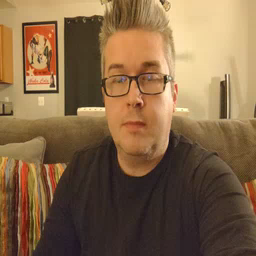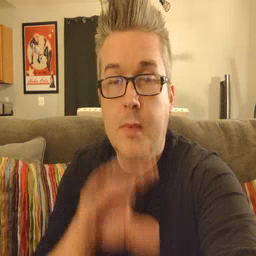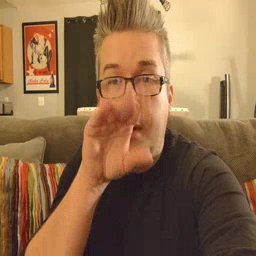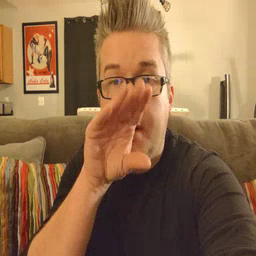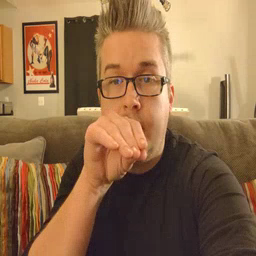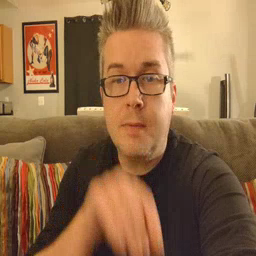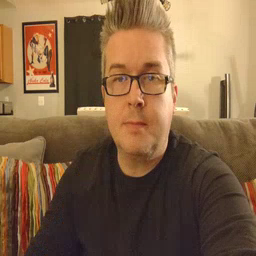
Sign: goose